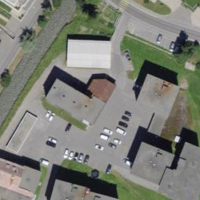
EUNIS habitat code: 54
Species observed at this site:
Corvus corone
Cinclus cinclus
Periparus ater
Anas platyrhynchos
Parus major
Turdus merula